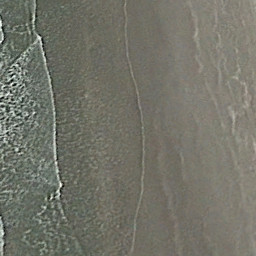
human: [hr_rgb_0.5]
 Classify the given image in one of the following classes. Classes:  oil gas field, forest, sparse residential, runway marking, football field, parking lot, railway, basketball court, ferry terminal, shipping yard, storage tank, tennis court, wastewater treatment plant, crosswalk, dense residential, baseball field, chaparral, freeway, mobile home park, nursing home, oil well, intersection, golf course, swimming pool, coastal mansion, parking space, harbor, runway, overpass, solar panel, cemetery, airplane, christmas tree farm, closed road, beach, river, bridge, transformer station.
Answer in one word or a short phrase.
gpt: beach